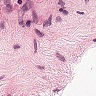
Metastatic tissue present: no